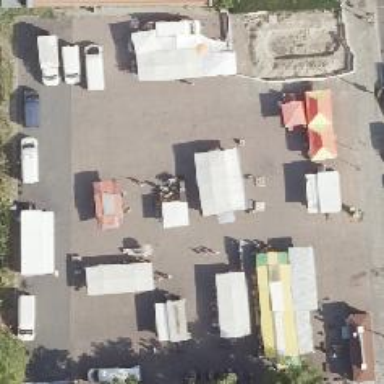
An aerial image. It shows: Marketplace.